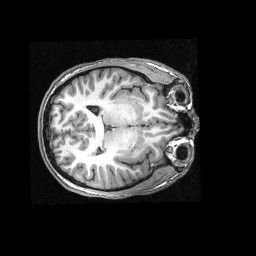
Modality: T1w
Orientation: axial
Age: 20
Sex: male